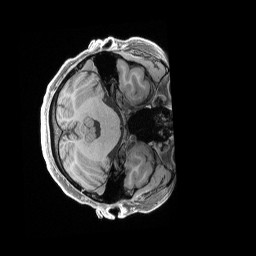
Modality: T1w
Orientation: axial
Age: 25
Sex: male
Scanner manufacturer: siemens
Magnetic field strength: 3 T
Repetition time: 2.4 s
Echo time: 0.00228 s